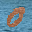
Label: 0